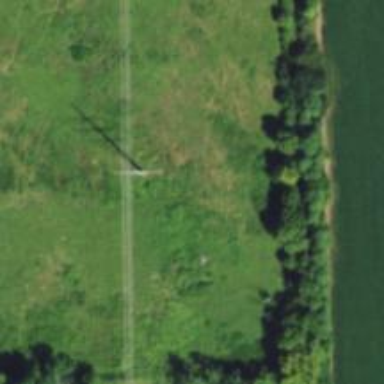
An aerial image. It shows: Power tower.